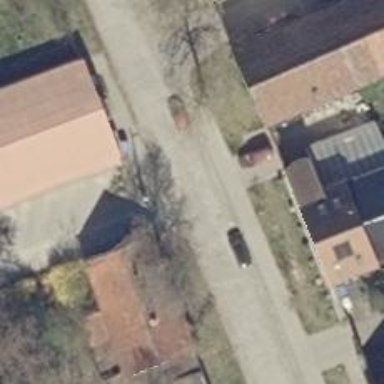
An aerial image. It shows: Concrete residential road with sidewalk on the left.